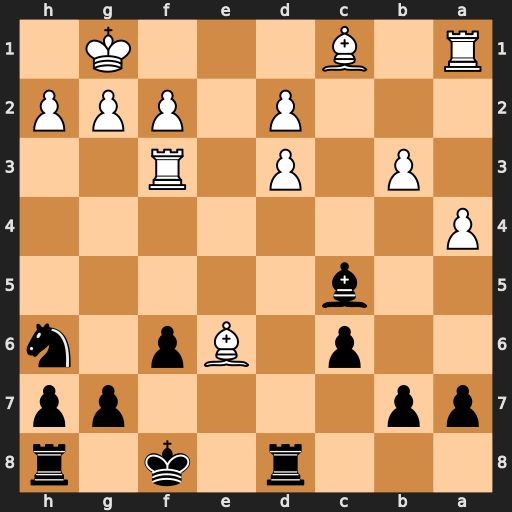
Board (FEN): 3r1k1r/pp4pp/2p1Bp1n/2b5/P7/1P1P1R2/3P1PPP/R1B3K1
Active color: b
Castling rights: -
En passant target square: -
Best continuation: Re8 Re3 Bxe3 Ba3+ c5 fxe3 Rxe6